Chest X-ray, PA view. Patient: 49 years old, sex F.
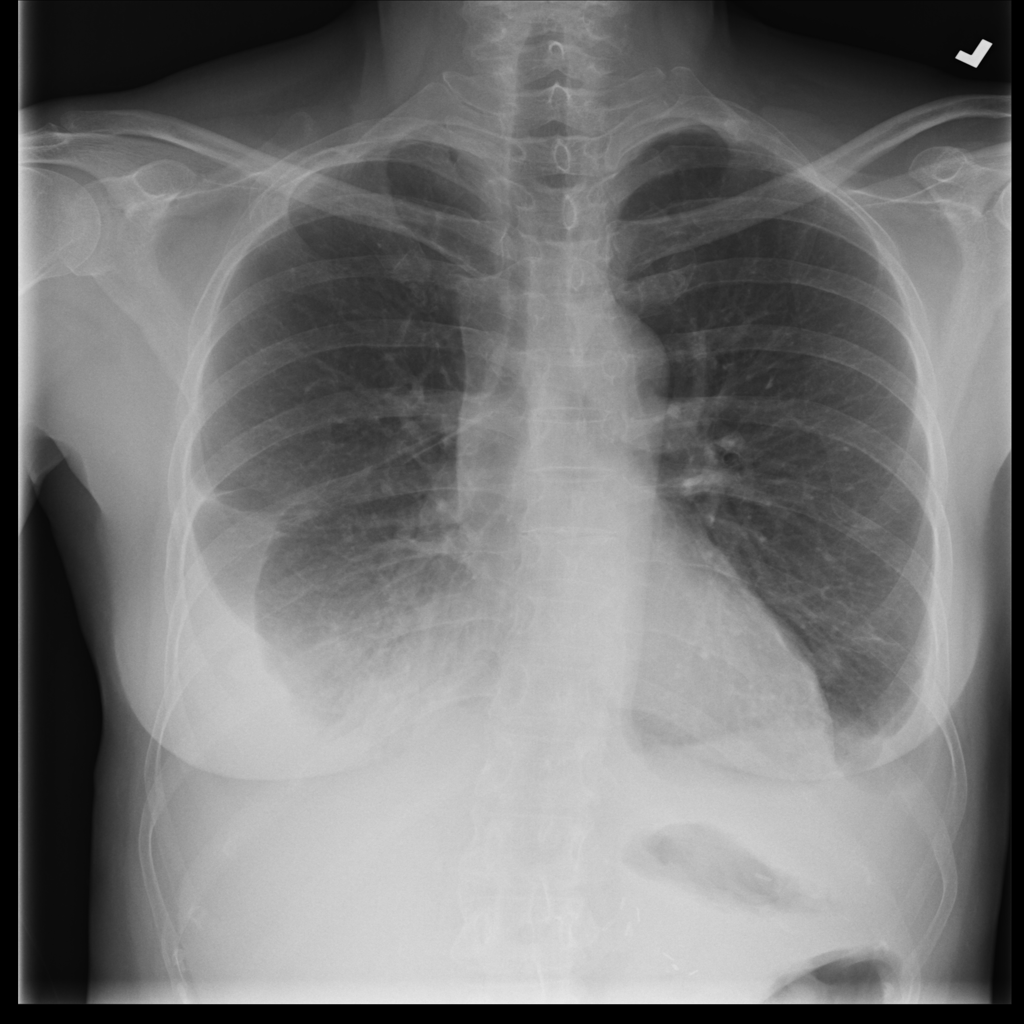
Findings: Atelectasis, Effusion, Infiltration